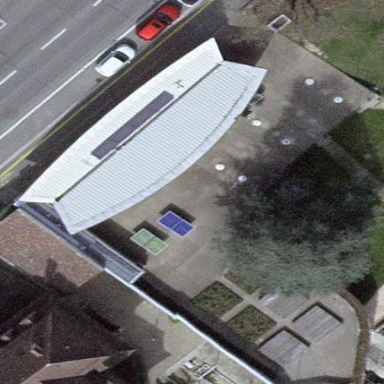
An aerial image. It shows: Pedestrian road with outdoor seating areas.